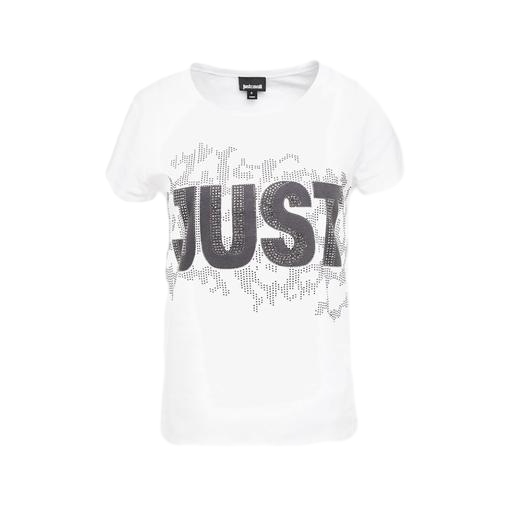
white sequined logo graphic t-shirt, white graphic t-shirt, t-shirt twist graphic, white background